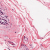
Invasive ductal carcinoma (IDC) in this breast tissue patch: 0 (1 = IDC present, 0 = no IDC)